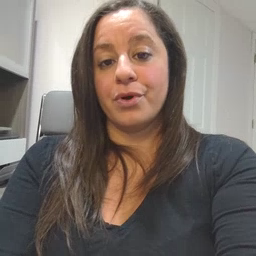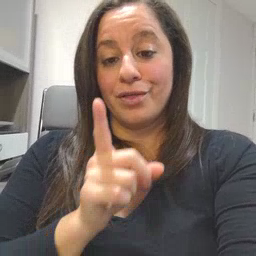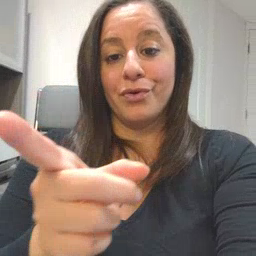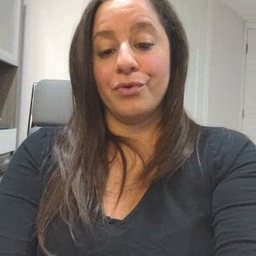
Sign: there